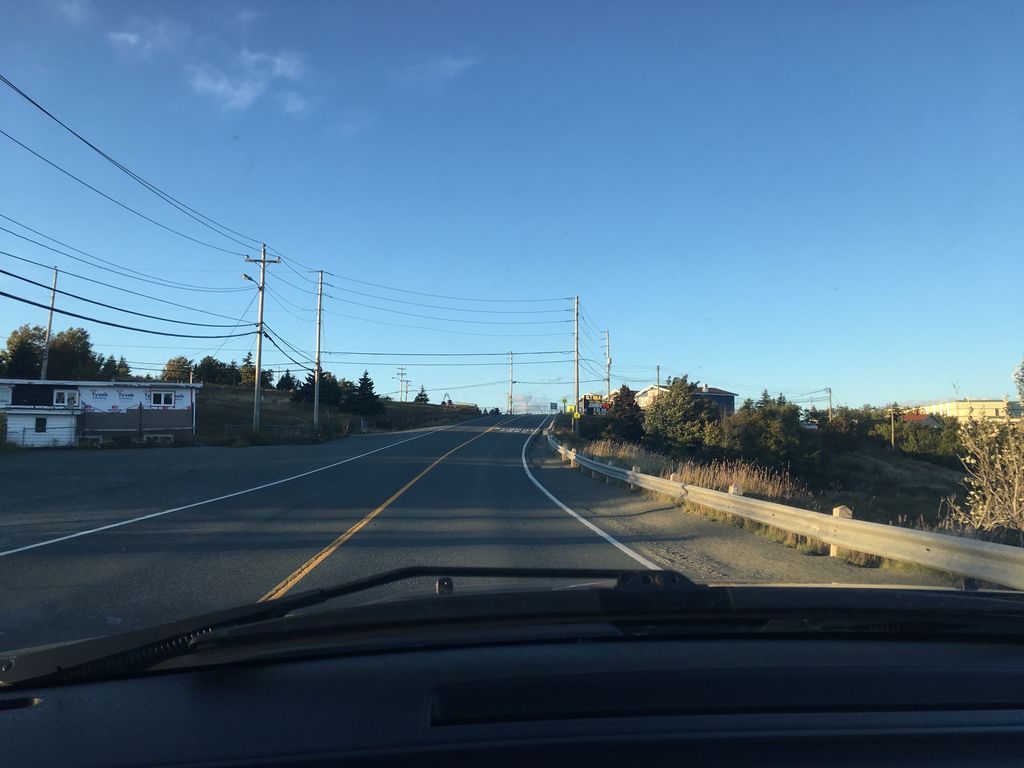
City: st_johns